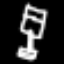
Label: hourglass